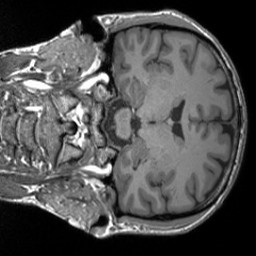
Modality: T1w
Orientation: coronal
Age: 46
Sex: male
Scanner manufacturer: siemens
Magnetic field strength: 3 T
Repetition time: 1.9 s
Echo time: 0.00249 s